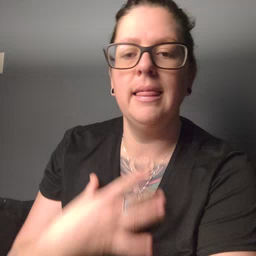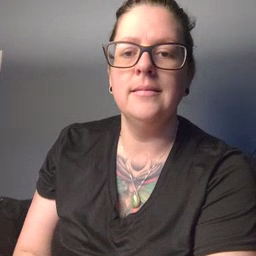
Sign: like